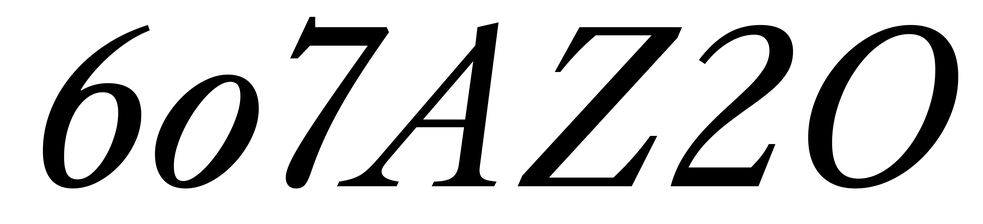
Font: LibreCaslonText-Italic_Italic